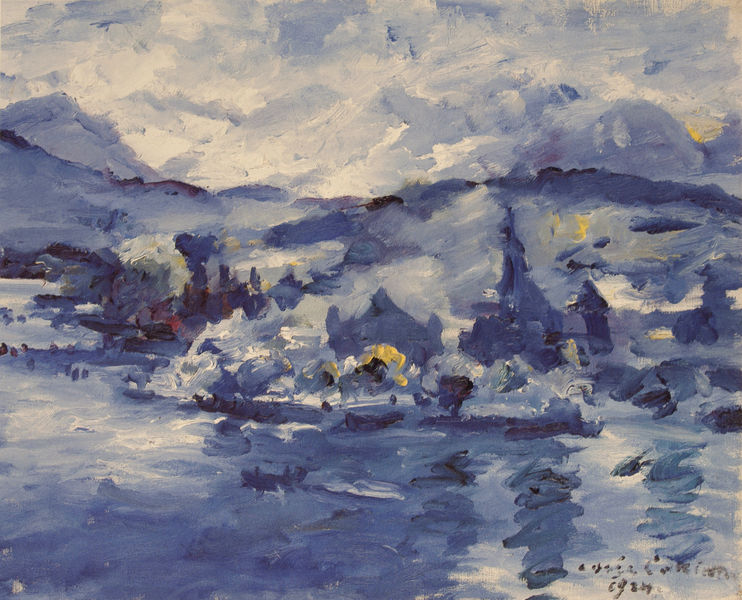
Titel: Luzerner See am Nachmittag
Künstler: Lovis Corinth
Standort: Hamburg
Institution: Hamburger Kunsthalle
Schlagwörter: baum, berg, blau, dunkel, feuer, gemälde, himmel, meer, schatten, wasser, weiß, wolken, aquarell, bäume, fluss, gelb, impressionismus, landschaft, see, stadt, ufer, abend, braun, bunt, grau, hell, licht, lichter, nacht, pastell, schwarz, eis, gebäude, haus, rot, schnee, wiese, wolke, expressionismus, flächig, malerei, signatur, öl, feld, felder, horizont, häuser, hügel, kalt, morgen, spiegelung, weite, kirche, pastos, rauch, wiesen, tal, wald, boot, turm, deutschland, hellblau, schnell, schiff, schrift, ort, abstrakt, berge, farben, fläche, flächen, gebirge, gipfel, gletscher, modern, dorf, dächer, dunst, farbe, formen, lila, nebel, violett, monochrom, alm, berglandschaft, lawine, linien, koppel, winter, idylle, signiert, beleuchtung, tannen, ölgemälde, querformat, steg, sturm, stürmisch, wetter, duktus, dunkelblau, monet, inschrift, datum, maler, um 1900, spiegeln, stimmung, ölfarbe, ölfarben, striche, eindruck, impression, unscharf, panorama, punkte, bergdorf, corinth, lovis corinth, unterschrift, alpen, linie, kälte, pleinair, idyll, lichtung, form, schweiz, kuppe, kuppen, text, strich, punkt, tupfen, nadelbaum, tanne, pinsel, farbauftrag, malduktus, pinselstrich, landschaftsbild, verschwommen, hügelig, eintönig, expressiv, chiemsee, tannenbaum, tannenbäume, kühl, pinselstriche, sisley, winterlandschaft, atmosphäre, gebirgslandschaft, jahreszeit, gemölde, getupft, bergsee, alpe, atellier, weihnachten, air, plein, eislandschaft, gefroren, dörfer, morgens, wies, eypressionismus, eisig, jahreszeiten, alb, bergkuppe, datiert, silvester, wolkens, tegernsee, grai, paralell, davos, luzern, nordeuropa, schnne, schneekuppe, frühexpressionismus, schattr, 20. jahrhundert, schneekuppen, haushäuser, schraft